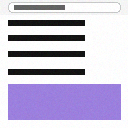
Screen state: on